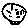
Label: moon